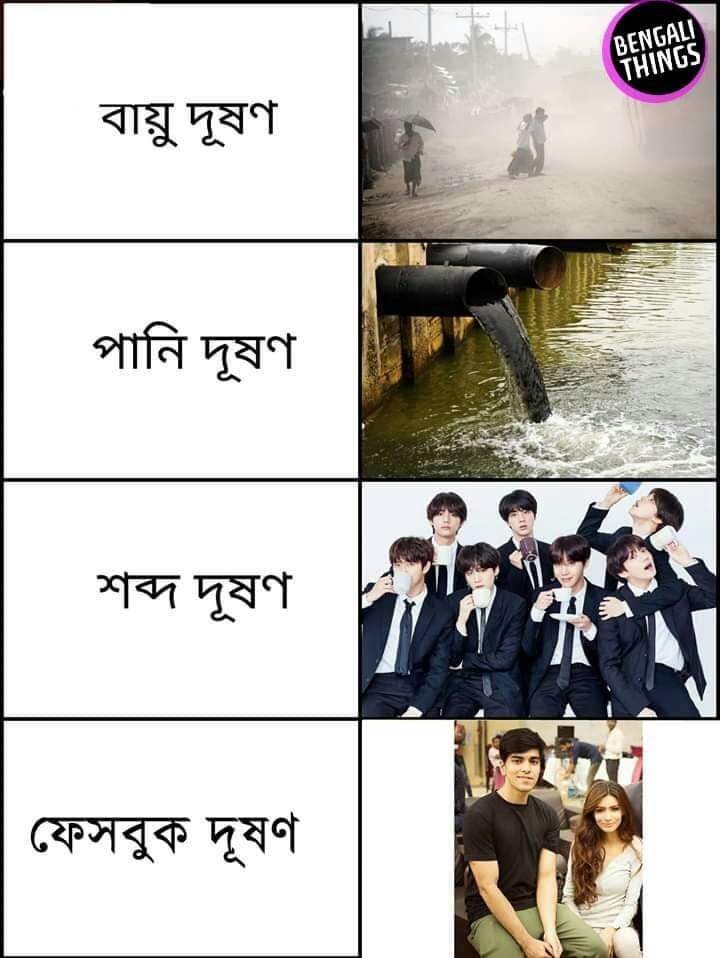
Caption: বায়ু দুষণ   পানি দুষণ    শব্দ দুষণ   ফেসবুক দুষণ
Label: hate